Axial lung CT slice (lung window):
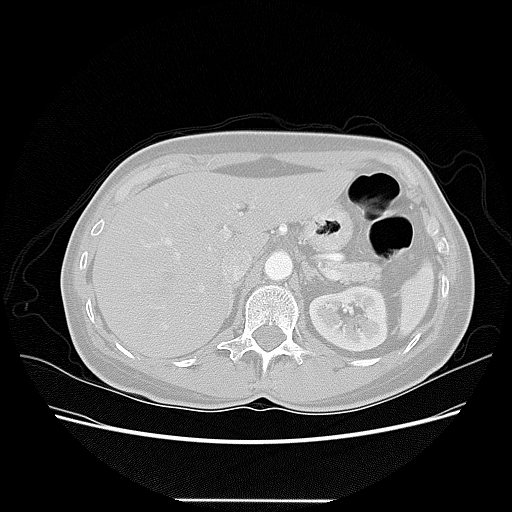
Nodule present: no